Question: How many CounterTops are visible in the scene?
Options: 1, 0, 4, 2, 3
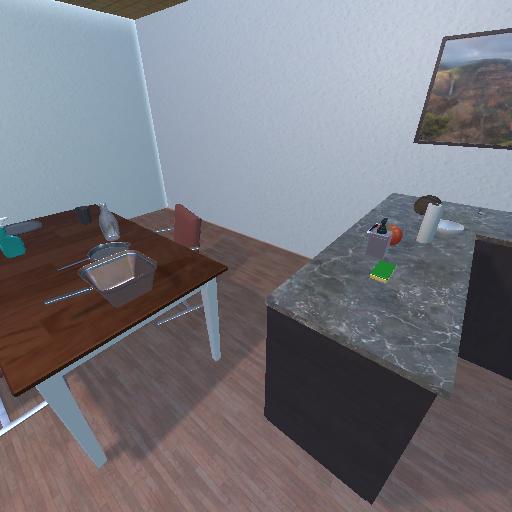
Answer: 1